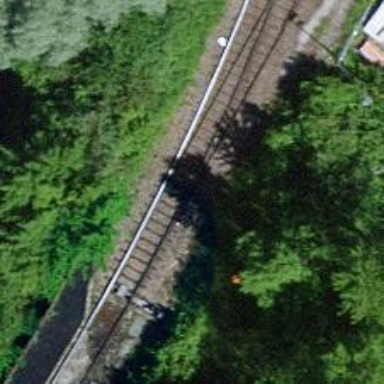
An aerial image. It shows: Single railway spur track.